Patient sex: F
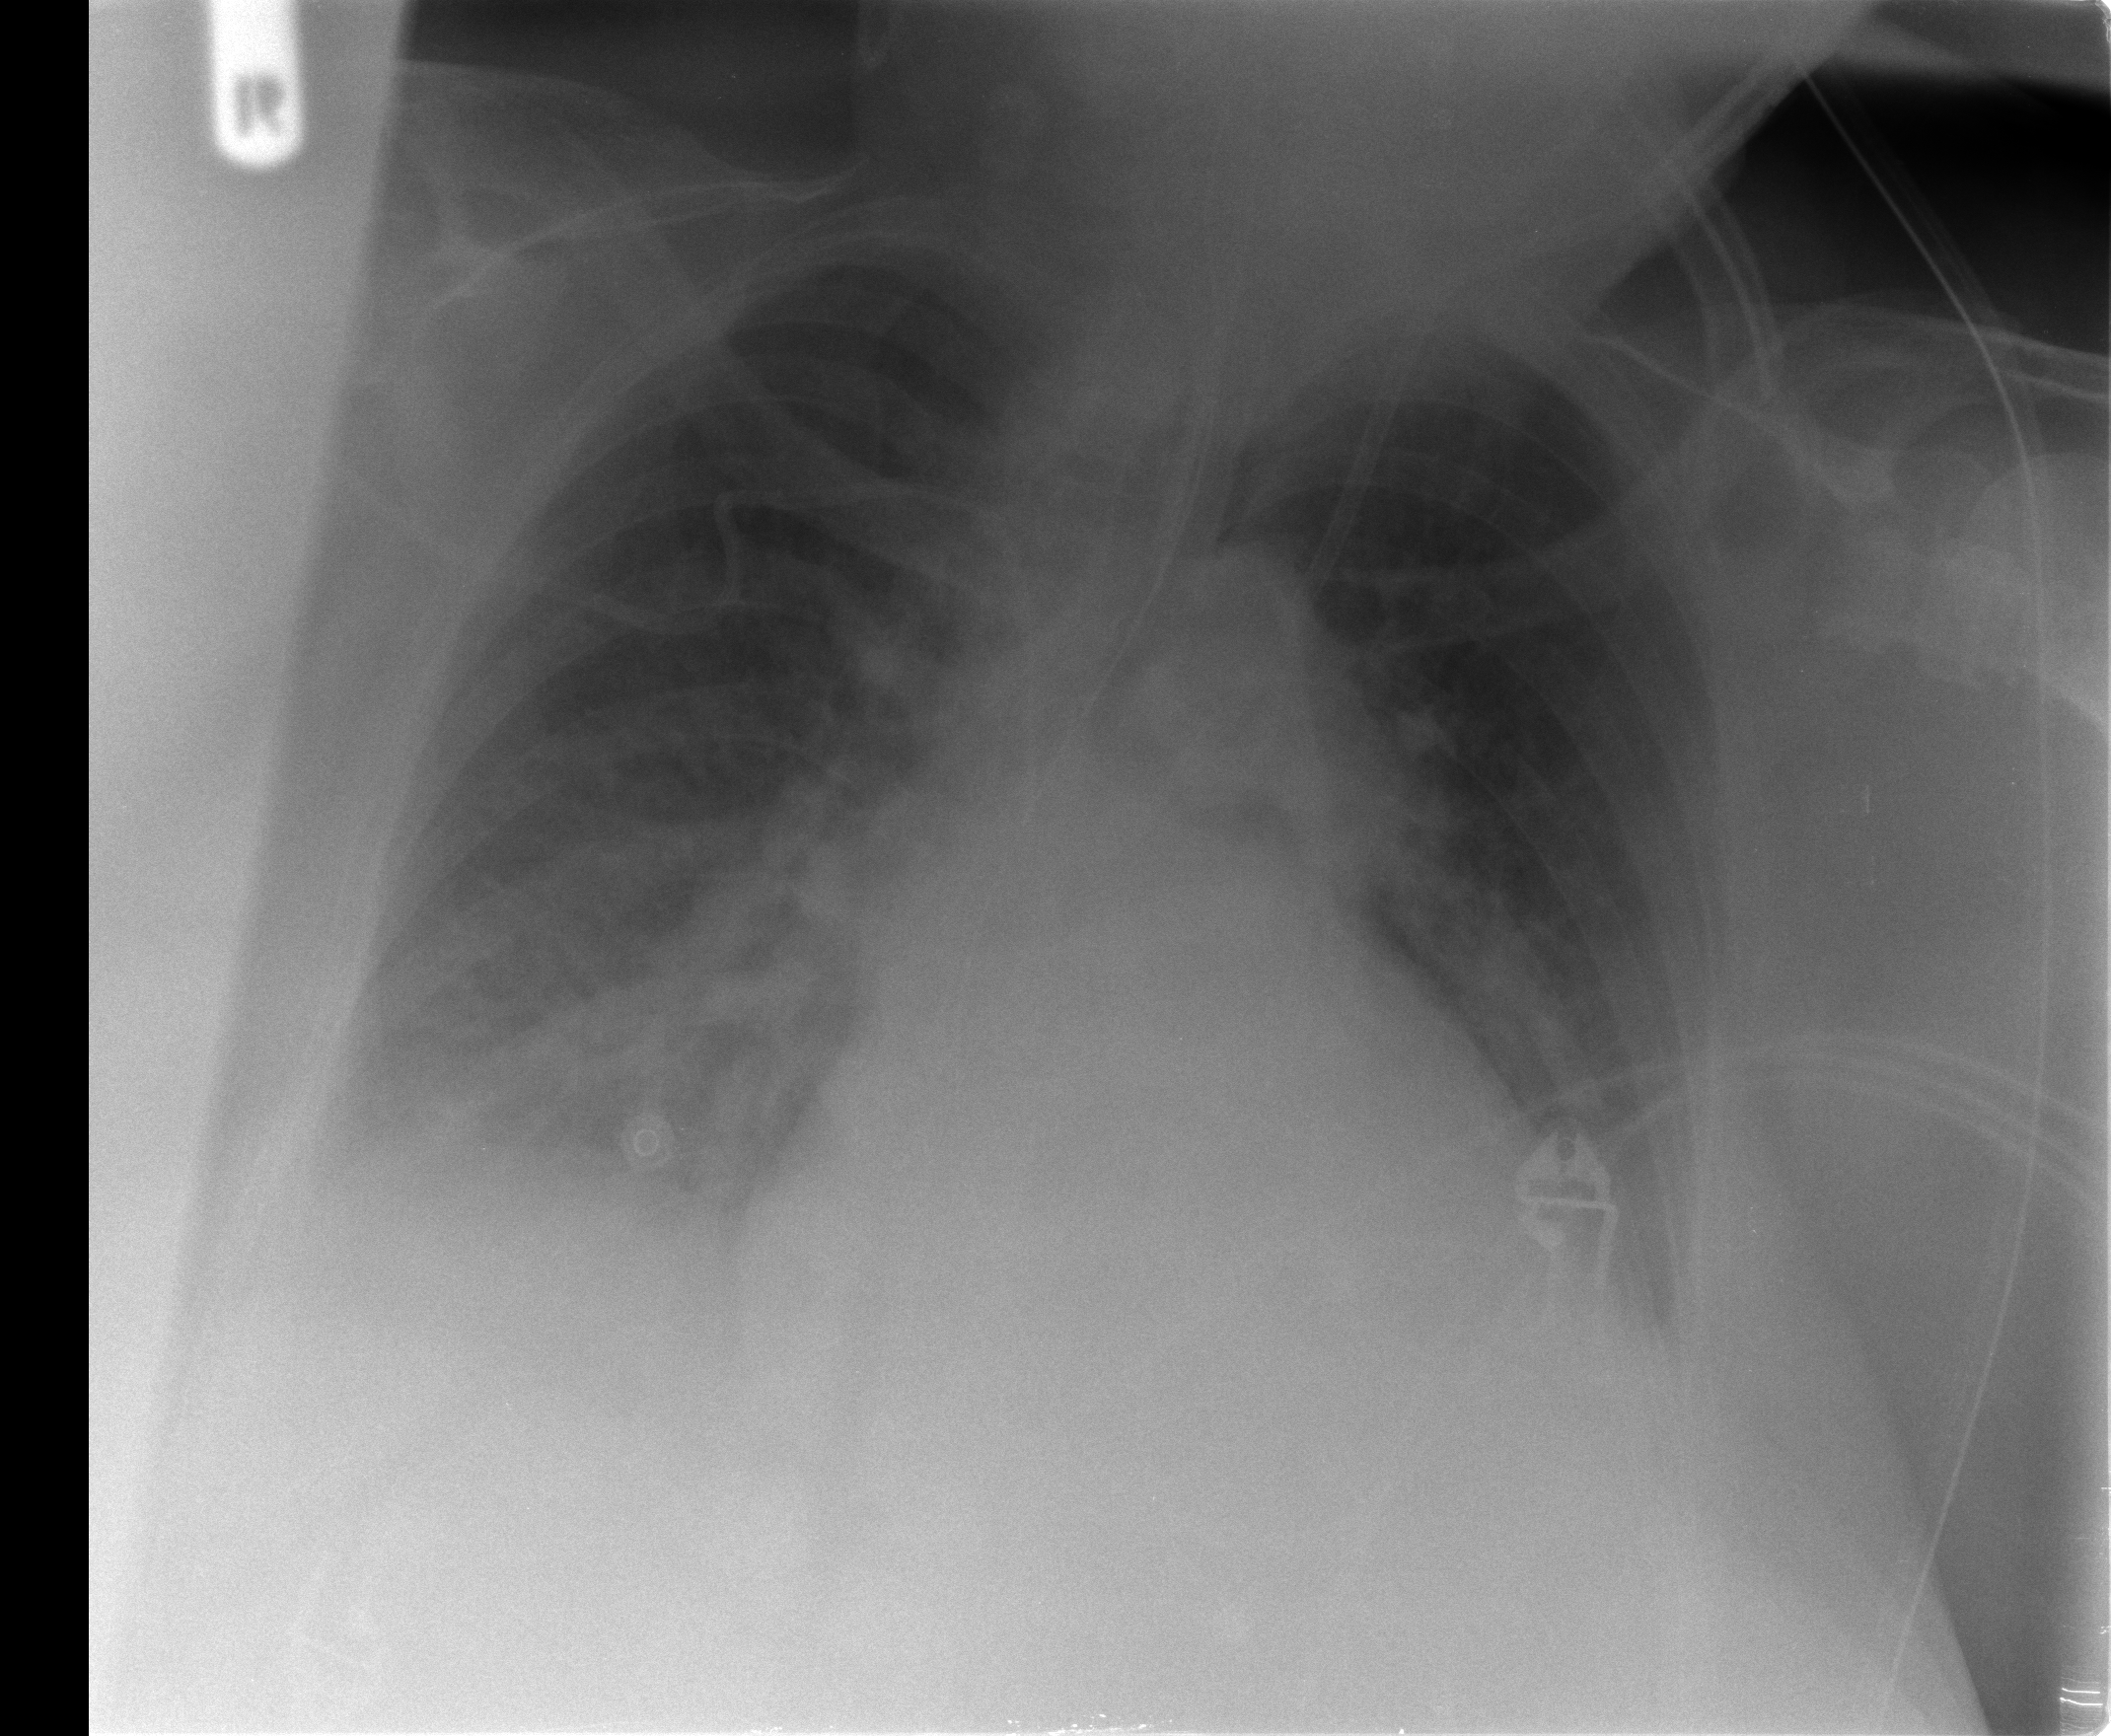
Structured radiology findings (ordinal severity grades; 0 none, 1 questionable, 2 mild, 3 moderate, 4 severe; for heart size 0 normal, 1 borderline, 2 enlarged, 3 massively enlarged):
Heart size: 2
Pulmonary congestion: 2
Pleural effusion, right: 2
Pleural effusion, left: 1
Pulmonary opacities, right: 2
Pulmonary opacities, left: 0
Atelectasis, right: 2
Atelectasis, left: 0